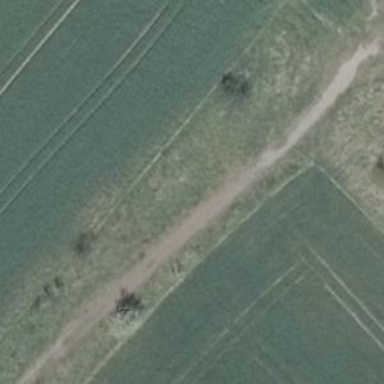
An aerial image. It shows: Compacted track with grade4 tracktype.